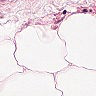
Metastatic tissue present: no